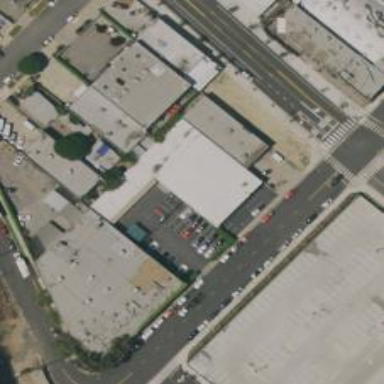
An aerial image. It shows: Industrial building.